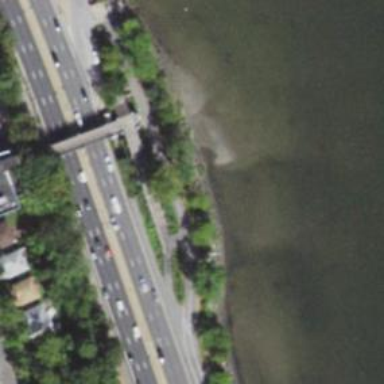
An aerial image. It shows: Footway bridge.